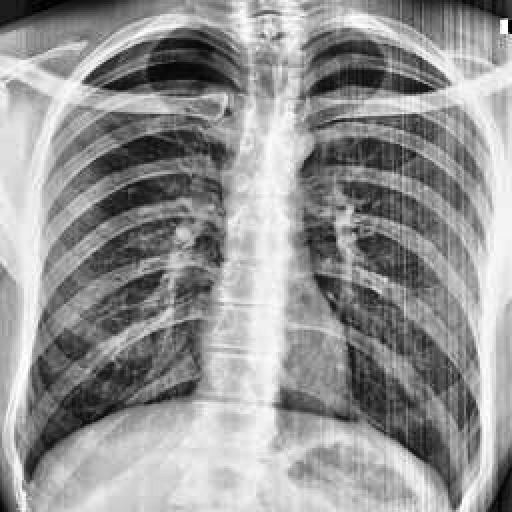
Finding: NORMAL